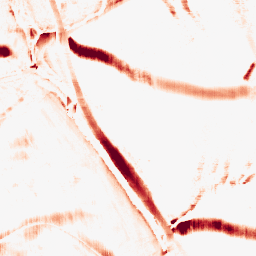
Category: morphological
Decomposition family: morphological_rect
Decomposition parameters: operation: opening
width: 10
height: 20
Upsampling method: bicubic
Upsampling parameters: scale: 8
Upsampling scale: 8